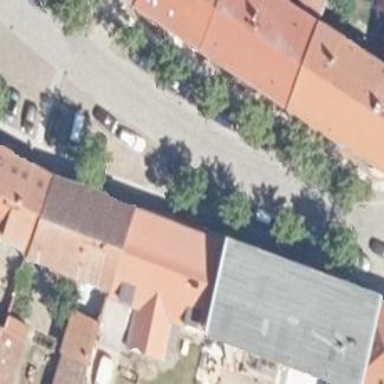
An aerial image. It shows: Residential building.